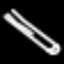
Label: pencil